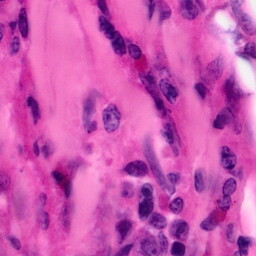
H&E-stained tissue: Pancreatic